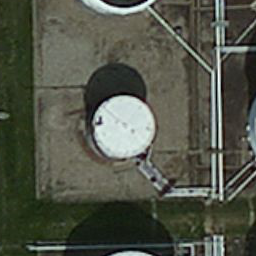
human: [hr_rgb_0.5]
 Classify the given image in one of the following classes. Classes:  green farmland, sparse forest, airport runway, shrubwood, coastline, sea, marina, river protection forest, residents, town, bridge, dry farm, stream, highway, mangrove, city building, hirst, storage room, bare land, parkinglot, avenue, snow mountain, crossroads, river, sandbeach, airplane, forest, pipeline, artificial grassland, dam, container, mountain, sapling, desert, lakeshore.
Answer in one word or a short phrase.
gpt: storage room